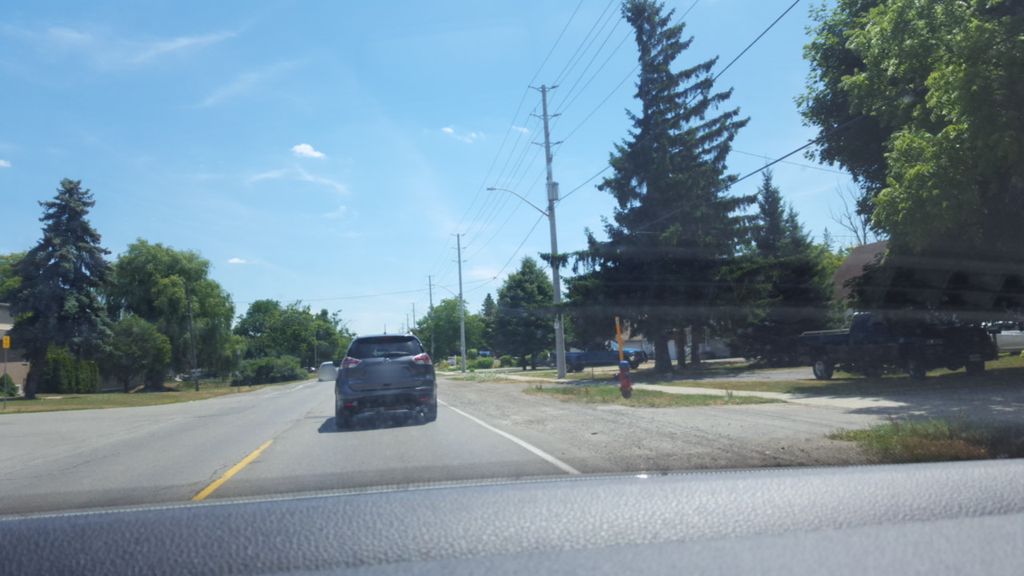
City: hamilton